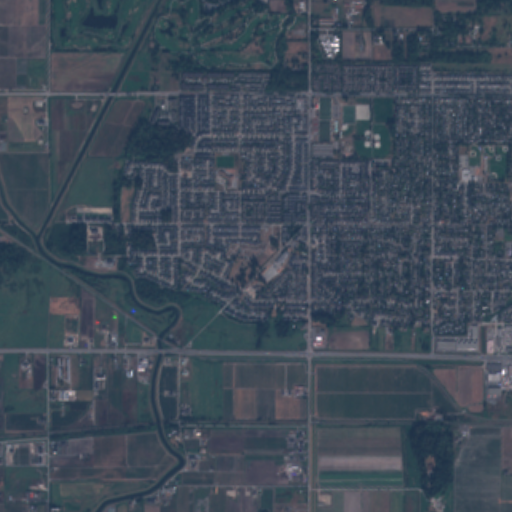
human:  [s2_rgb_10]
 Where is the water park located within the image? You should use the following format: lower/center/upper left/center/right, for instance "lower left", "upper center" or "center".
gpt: The water park is located in the upper right of the image.
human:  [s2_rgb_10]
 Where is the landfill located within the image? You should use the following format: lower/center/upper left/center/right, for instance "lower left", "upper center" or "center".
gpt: There is no landfill in the image.